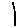
Label: line